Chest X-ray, AP view. Patient: 44 years old, sex F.
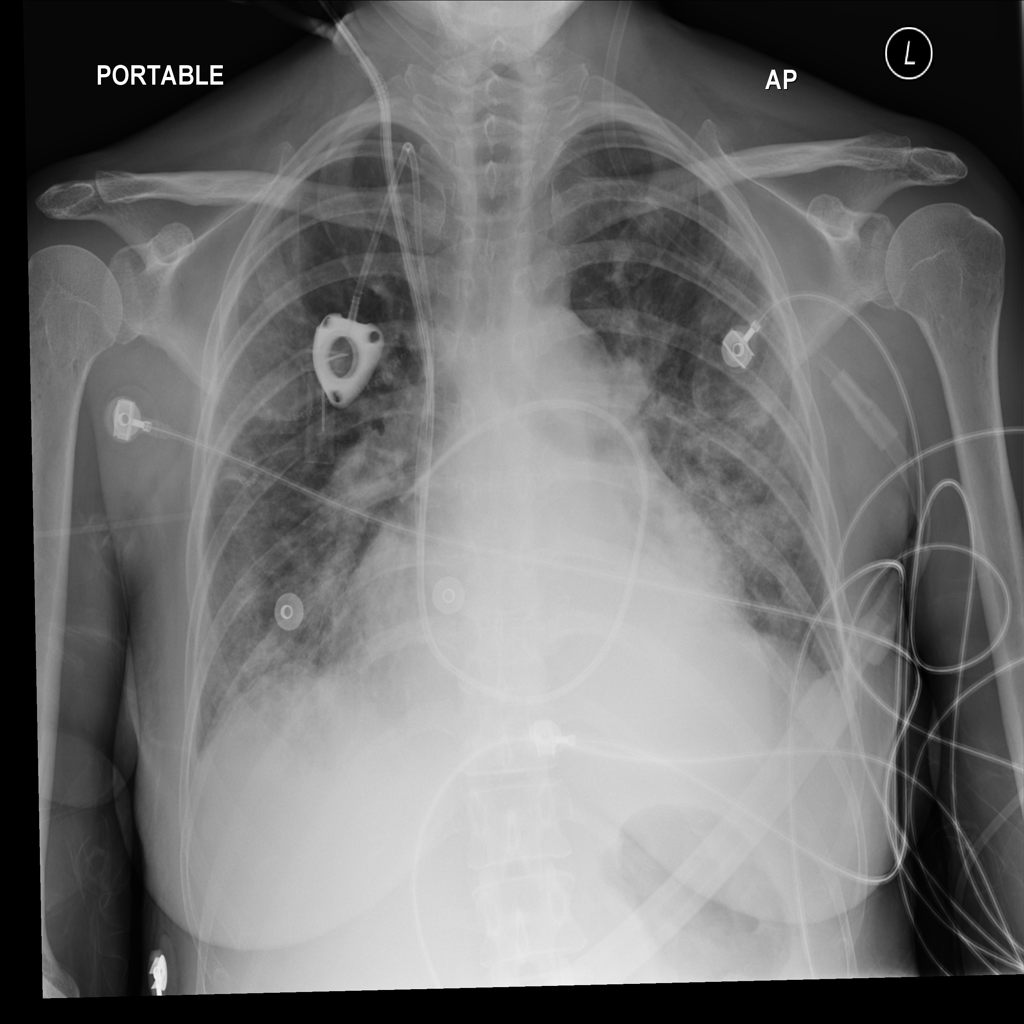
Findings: Infiltration